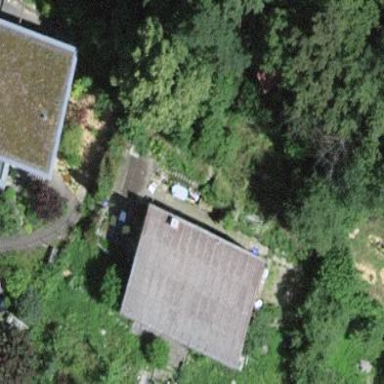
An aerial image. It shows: Simple house.